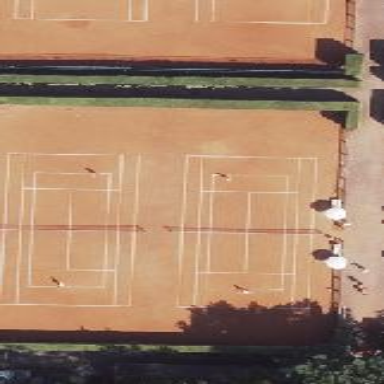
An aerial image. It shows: Tennis court on pitch.